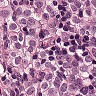
Metastatic tissue present: yes